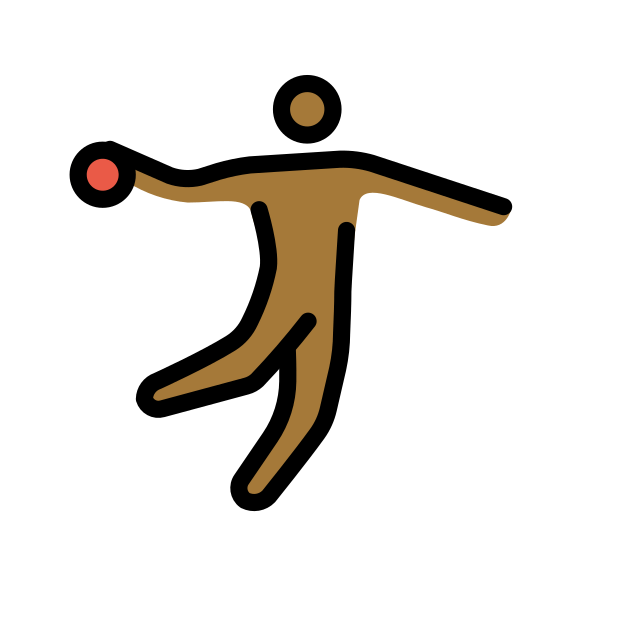
man playing handball: medium-dark skin tone